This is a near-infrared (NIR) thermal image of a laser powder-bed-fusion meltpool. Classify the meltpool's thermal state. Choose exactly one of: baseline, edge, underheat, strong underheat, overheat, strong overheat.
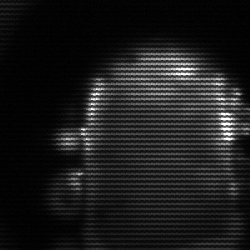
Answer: baseline